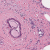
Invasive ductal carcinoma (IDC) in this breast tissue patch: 0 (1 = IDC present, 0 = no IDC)